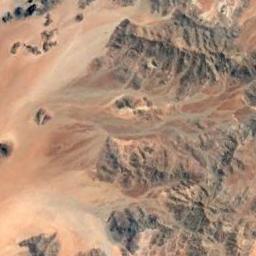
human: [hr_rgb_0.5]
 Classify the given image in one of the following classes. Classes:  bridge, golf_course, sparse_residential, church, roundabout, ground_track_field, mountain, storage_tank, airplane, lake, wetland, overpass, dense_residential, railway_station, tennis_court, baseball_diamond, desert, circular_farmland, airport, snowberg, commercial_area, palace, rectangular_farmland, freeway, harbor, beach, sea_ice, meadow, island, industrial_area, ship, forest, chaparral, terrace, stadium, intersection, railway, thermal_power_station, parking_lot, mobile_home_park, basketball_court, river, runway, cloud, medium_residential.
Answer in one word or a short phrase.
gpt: mountain